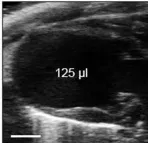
Study protocol and cardiac phenotyping. (D) Ejection fraction analysis.
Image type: radiology (ultrasound)